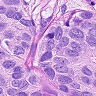
Metastatic tissue present: yes